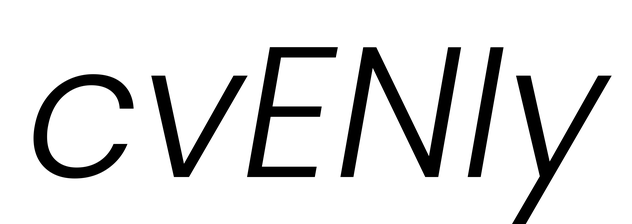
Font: Poppins-LightItalic